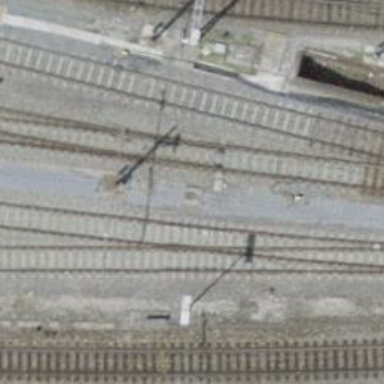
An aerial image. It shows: Rail yard with electrified rails using contact line. The voltage for the electrification system is 3000 and 15000 volts.